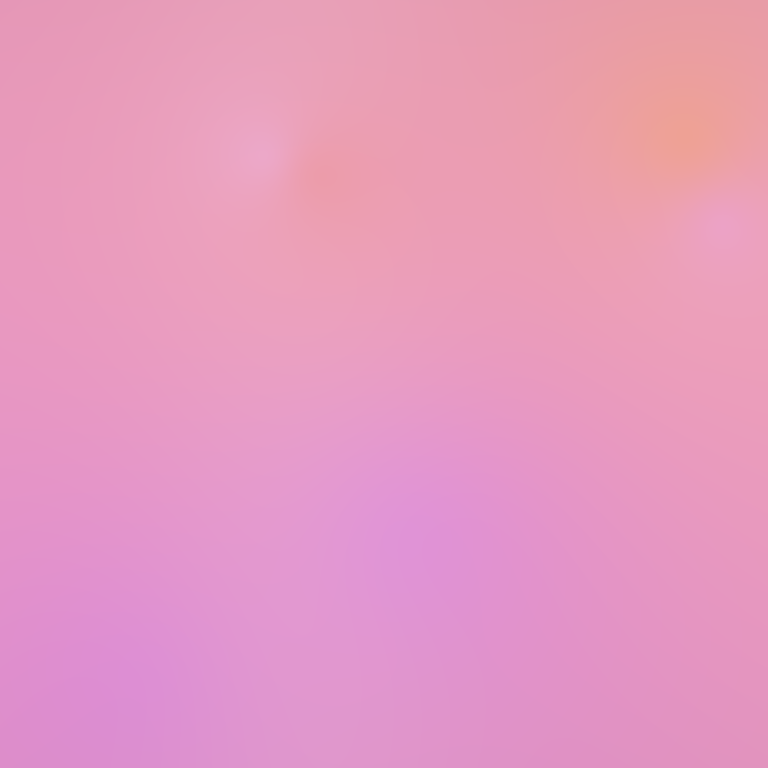
Abstract light effect, smooth blend from soft pink to light purple, serene atmosphere, diffuse glow, no room, no furniture, no objects.